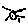
Label: sun